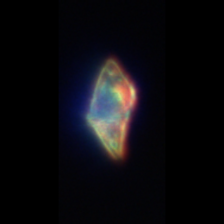
Taxon: Akashiwo
Group: Dinoflagellates